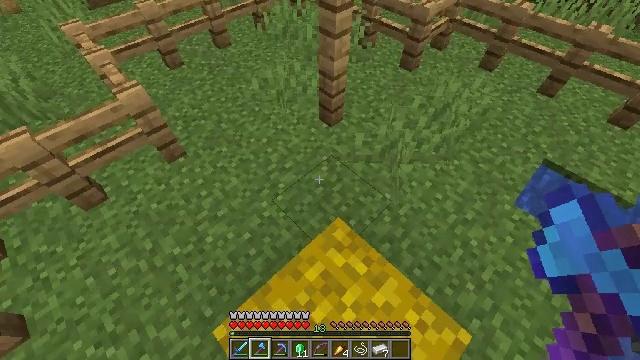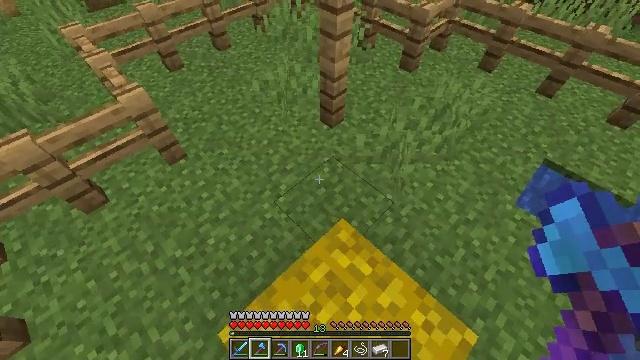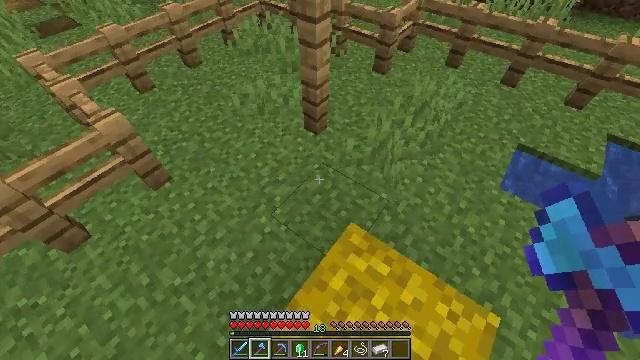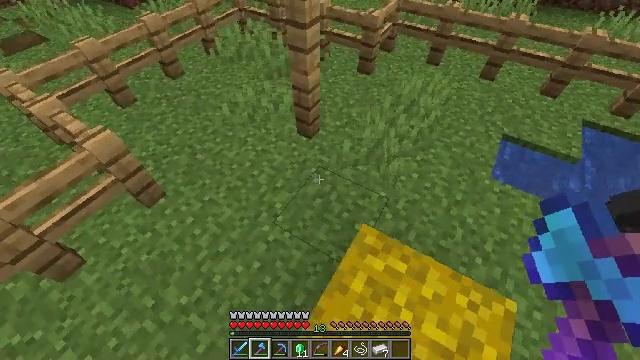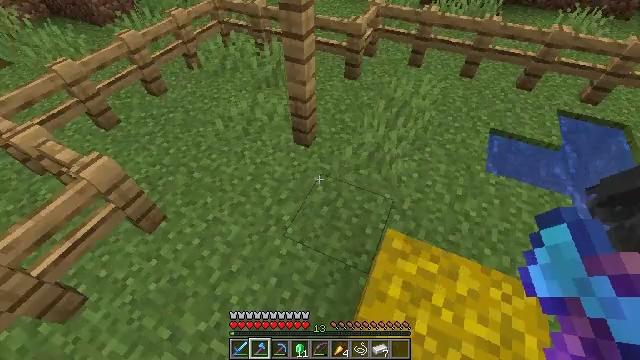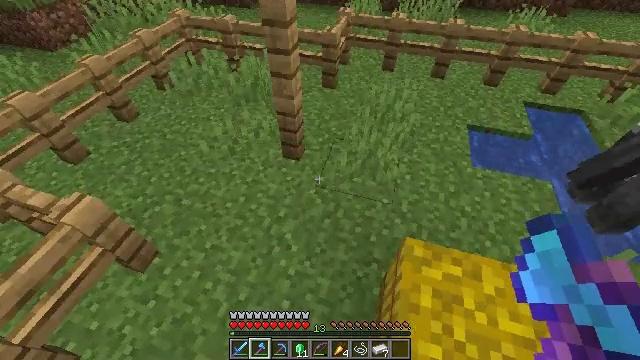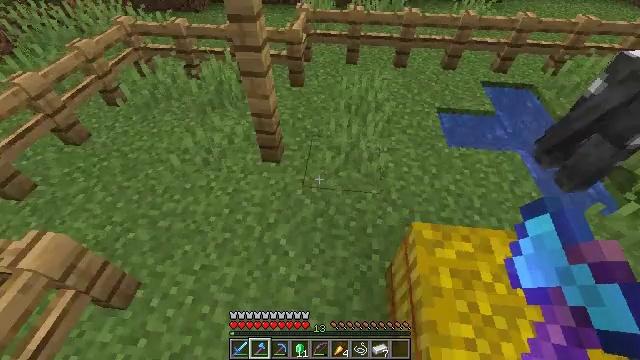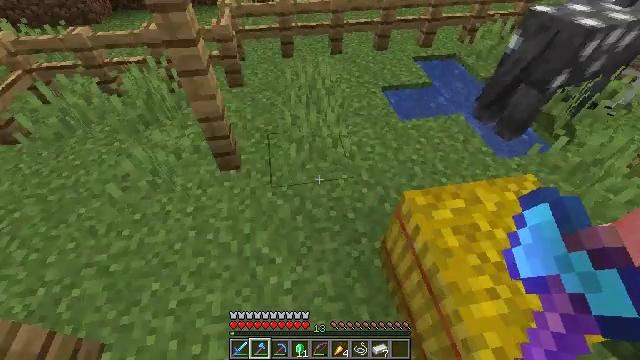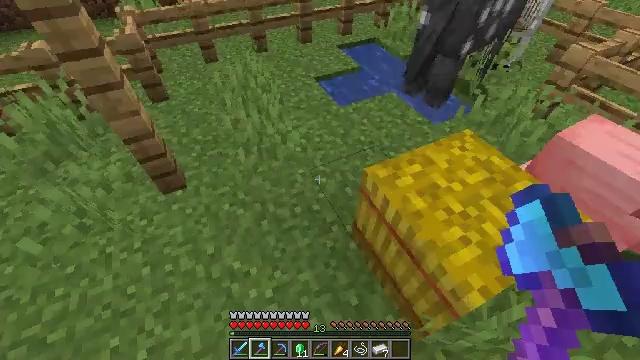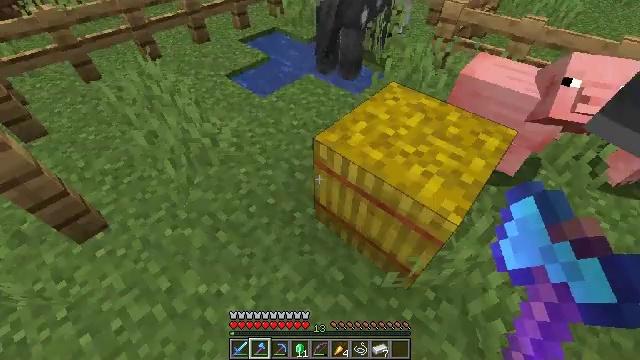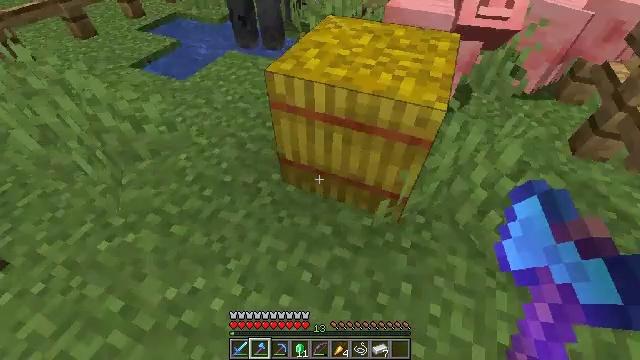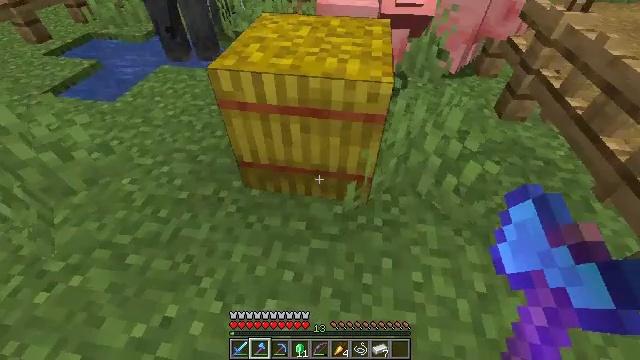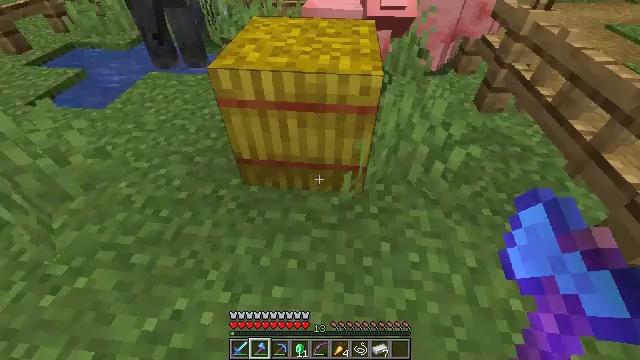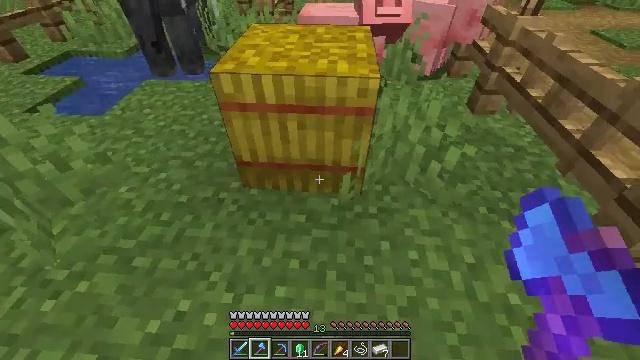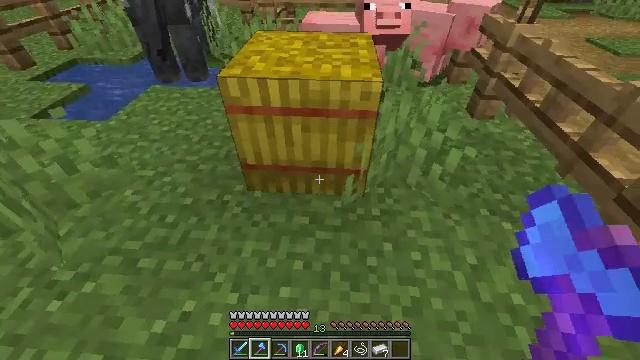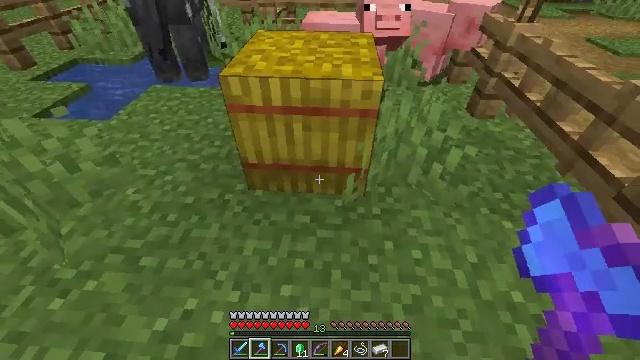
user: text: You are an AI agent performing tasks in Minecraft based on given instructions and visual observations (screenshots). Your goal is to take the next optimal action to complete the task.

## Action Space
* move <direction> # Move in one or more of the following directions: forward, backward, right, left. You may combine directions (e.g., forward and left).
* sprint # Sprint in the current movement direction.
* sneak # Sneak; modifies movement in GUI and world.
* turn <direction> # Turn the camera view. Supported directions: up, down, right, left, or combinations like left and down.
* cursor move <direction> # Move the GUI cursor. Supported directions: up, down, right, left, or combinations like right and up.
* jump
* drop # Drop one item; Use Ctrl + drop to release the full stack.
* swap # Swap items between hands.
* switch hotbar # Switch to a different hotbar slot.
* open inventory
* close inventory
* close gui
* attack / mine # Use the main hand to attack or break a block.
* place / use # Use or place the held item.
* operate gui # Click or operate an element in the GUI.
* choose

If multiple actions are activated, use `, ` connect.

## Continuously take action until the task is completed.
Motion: motion action
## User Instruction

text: Mine a hay block from the field.
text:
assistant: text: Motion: move left
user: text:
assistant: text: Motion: move left, turn right and up
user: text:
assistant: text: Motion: move left, turn right
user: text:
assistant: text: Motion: move left, turn right and up
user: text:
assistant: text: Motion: move left, turn right and up
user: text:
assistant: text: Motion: move left, turn right
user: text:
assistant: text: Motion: turn right
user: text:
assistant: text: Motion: turn right
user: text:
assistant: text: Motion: turn right
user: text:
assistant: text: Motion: turn right
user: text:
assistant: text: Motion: turn right and up
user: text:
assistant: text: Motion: turn right and up
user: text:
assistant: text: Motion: turn right and up
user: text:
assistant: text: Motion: turn up
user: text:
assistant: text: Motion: no_op
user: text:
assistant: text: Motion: turn left and up
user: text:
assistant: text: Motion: turn left and up
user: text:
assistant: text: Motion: attack / mine
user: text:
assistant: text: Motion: attack / mine
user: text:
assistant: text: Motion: attack / mine
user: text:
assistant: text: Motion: attack / mine
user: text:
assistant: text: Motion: attack / mine
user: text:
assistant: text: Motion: turn right, attack / mine
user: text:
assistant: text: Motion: attack / mine
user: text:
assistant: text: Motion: attack / mine
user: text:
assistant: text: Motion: attack / mine
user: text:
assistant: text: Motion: attack / mine
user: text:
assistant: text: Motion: move forward, attack / mine
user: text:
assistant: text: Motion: move forward, attack / mine
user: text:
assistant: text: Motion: move forward, attack / mine